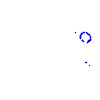
Particle: kaon